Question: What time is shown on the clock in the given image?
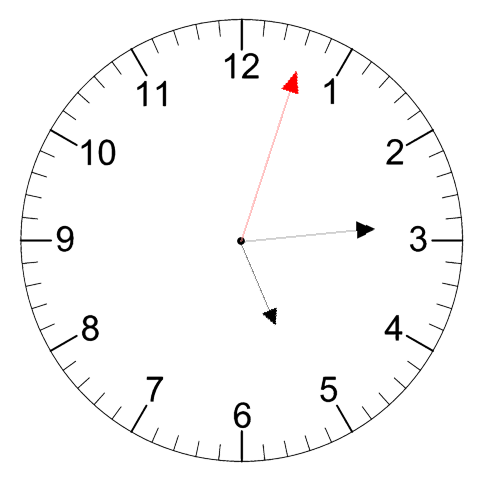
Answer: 05:14:03